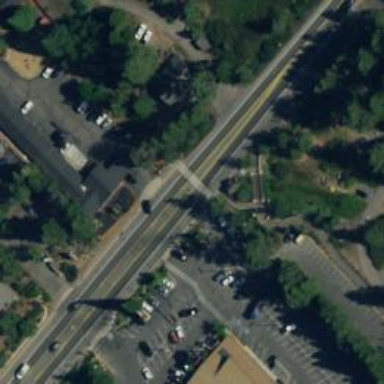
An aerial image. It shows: Footway with asphalt surface and crossing.